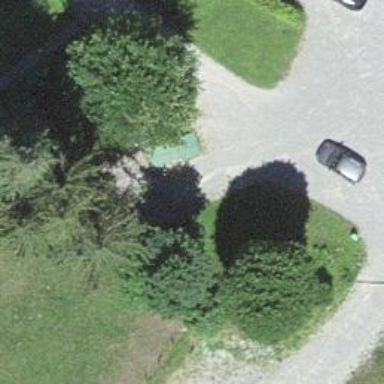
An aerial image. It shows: Bench.